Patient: sex F, age 63
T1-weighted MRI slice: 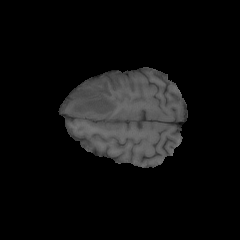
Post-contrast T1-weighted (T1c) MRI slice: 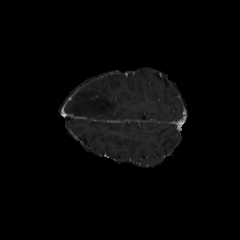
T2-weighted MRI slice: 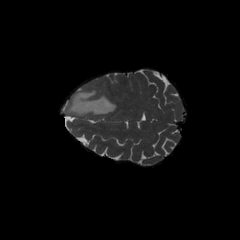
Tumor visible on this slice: yes
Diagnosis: Glioblastoma, IDH-wildtype
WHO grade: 4